Interaction volume radius: 10 \u00c5
Interaction volume height: 10 \u00c5
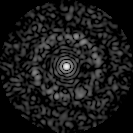
Disorder parameter: 0.8665